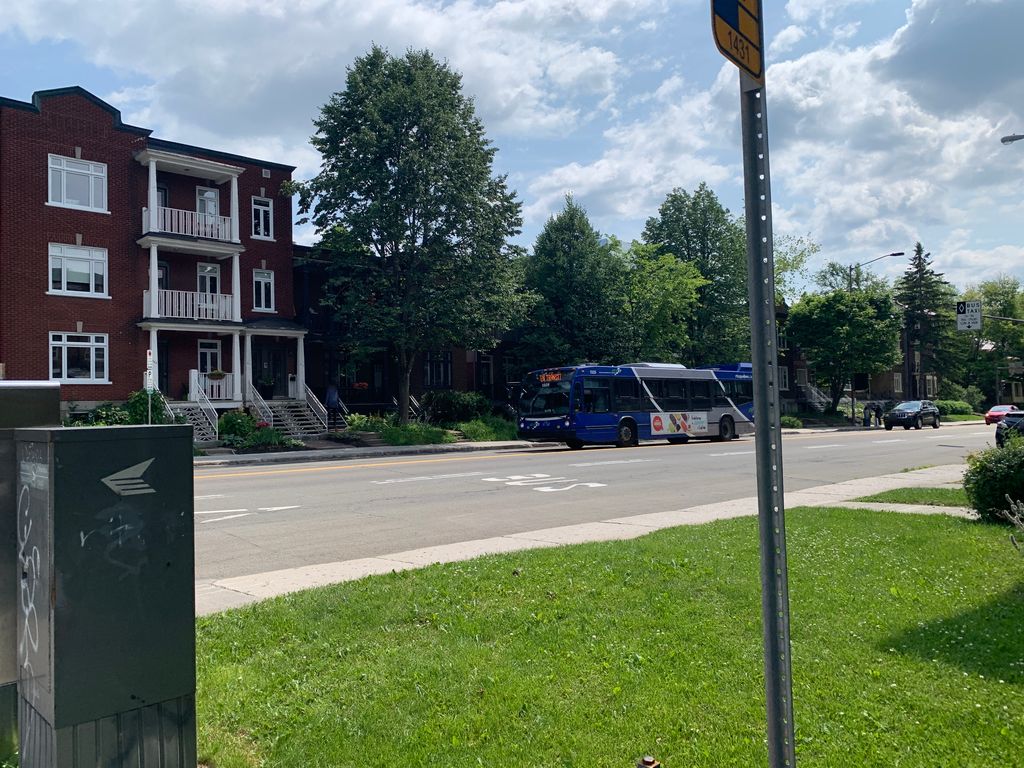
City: quebec_city